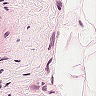
Metastatic tissue present: no